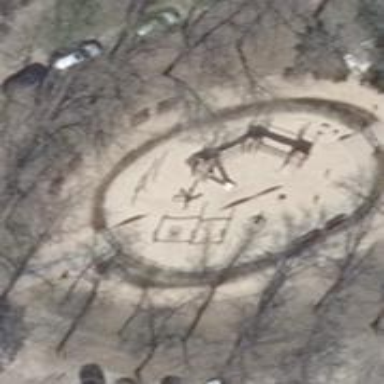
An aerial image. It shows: Playground featuring swings.